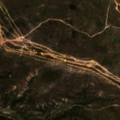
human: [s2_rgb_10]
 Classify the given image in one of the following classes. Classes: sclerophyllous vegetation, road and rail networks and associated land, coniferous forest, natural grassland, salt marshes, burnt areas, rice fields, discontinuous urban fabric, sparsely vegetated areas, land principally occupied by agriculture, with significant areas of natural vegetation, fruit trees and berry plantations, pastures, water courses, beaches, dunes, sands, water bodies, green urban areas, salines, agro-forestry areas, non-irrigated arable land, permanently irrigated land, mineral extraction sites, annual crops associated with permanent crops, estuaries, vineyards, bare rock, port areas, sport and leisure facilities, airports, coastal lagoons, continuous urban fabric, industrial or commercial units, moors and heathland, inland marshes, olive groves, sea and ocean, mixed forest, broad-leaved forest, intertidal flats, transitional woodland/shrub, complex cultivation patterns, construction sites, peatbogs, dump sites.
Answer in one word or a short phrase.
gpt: broad-leaved forest, transitional woodland/shrub